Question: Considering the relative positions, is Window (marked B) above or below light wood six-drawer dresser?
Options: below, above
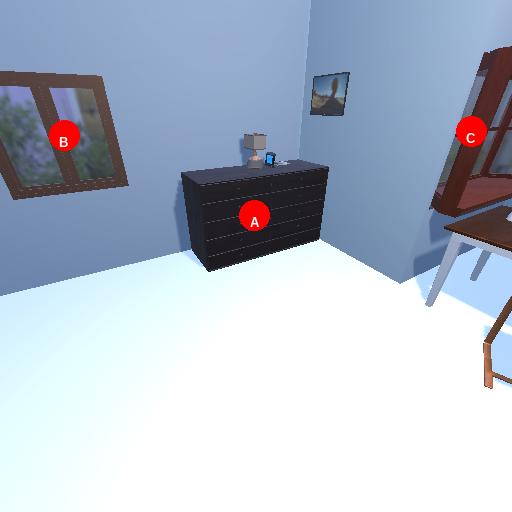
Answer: below